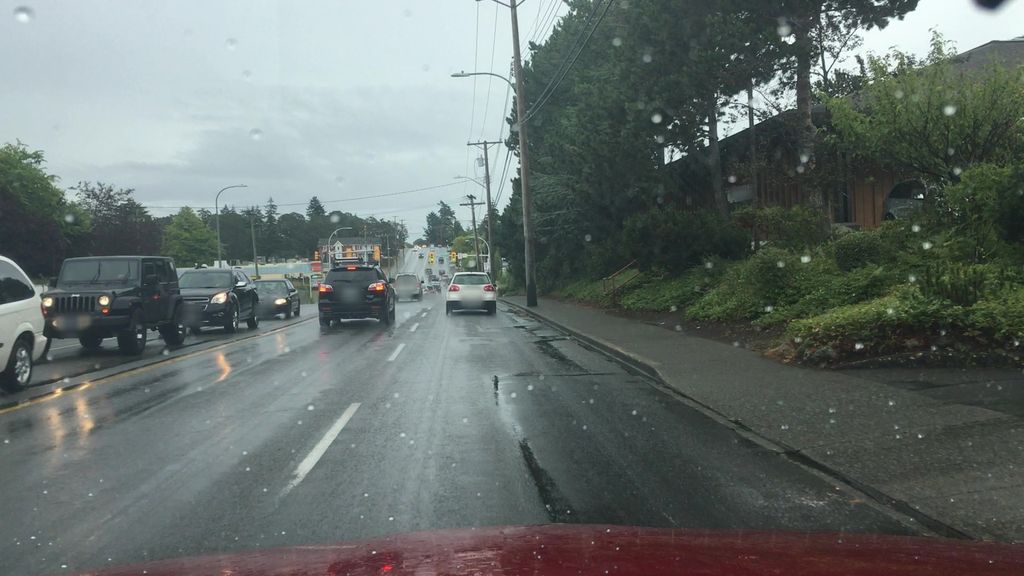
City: victoria